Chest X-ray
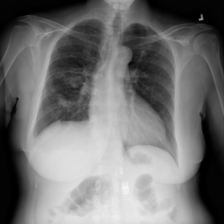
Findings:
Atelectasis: negative
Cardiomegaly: negative
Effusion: positive
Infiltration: negative
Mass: positive
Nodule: positive
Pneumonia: negative
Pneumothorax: negative
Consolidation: negative
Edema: negative
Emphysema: negative
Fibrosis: negative
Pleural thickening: negative
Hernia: negative